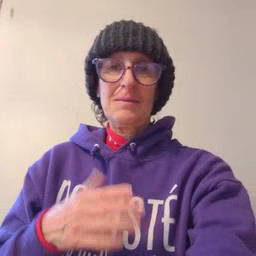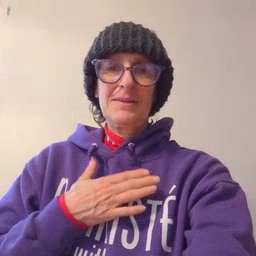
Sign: minemy